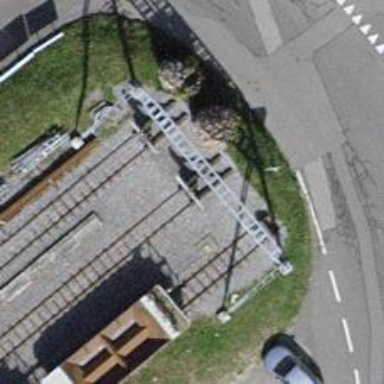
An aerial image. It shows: Railway buffer stop.